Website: apple
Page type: customer-info-address
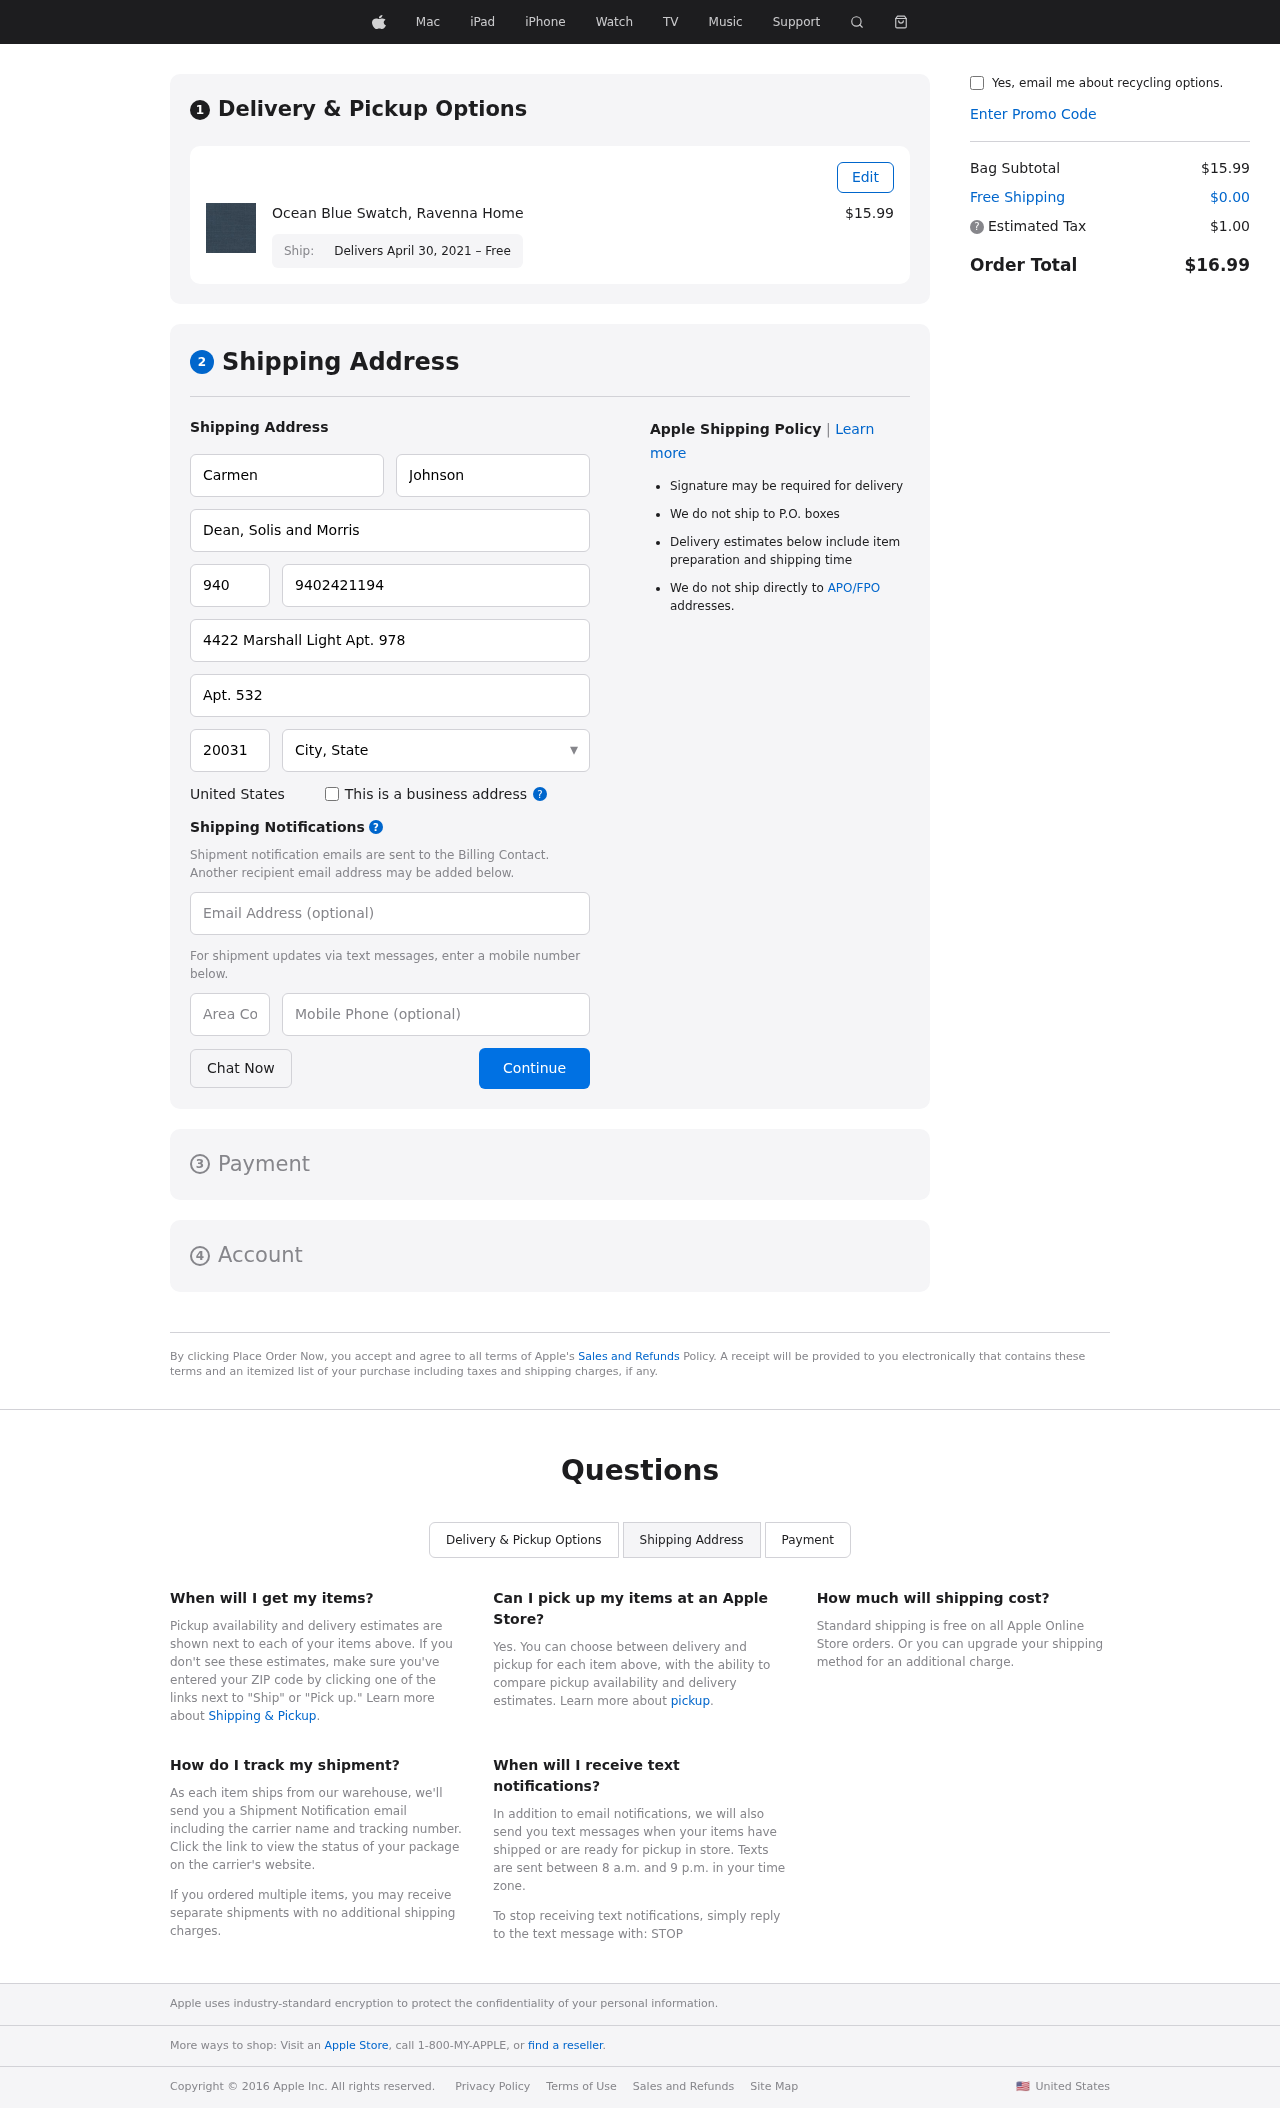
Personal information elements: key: PII_CITY_STATE
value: West Valerie, ID
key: PII_COMPANY
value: Dean, Solis and Morris
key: PII_COUNTRY
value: United States
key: PII_EMAIL
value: cjohnson@yahoo.com
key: PII_FIRSTNAME
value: Carmen
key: PII_LASTNAME
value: Johnson
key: PII_PHONE
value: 9402421194
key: PII_PHONE_AREA
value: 940
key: PII_POSTCODE
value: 20031
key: PII_STREET
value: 4422 Marshall Light Apt. 978
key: PII_STREET2
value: Apt. 532
Product elements: key: PRODUCT1_NAME
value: Ocean Blue Swatch, Ravenna Home
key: PRODUCT1_PRICE
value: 15.99
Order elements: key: ORDER_DELIVERY_DATE
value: Delivers April 30, 2021 – Free
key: ORDER_SUBTOTAL
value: $15.99
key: ORDER_SHIPPING_COST
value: $0.00
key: ORDER_TAX
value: $1.00
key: ORDER_TOTAL
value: $16.99